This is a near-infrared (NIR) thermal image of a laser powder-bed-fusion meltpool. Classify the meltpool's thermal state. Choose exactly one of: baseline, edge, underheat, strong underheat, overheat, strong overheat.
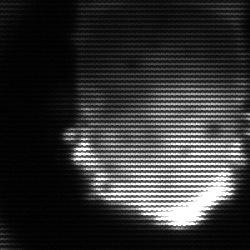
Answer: baseline